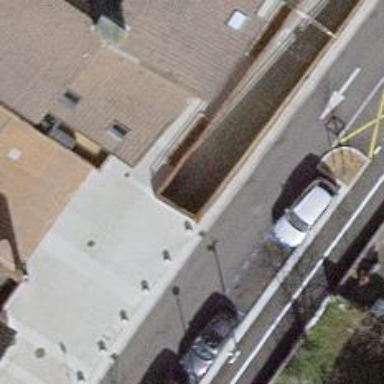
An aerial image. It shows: Parking entrance.